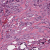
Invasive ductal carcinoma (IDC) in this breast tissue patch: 1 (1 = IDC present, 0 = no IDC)